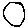
Label: circle